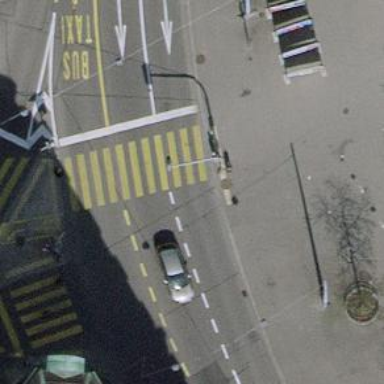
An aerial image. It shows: Asphalt road with lane dedicated for buses on the right side. There is also shared bus and cycle lane on the right side.